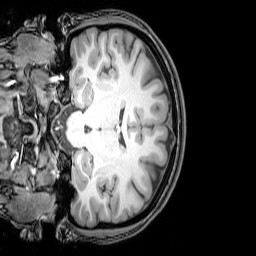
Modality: T1w
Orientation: coronal
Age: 20
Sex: female
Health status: healthy
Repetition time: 0.081 s
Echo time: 0.037 s